【题型】解答题　【知识点】立体几何　【难度】easy
已知梯形
$PBCD$中，$PD \parallel BC$，$E$为$PD$上的一点且$BE \perp PD$，$PE = BE = 1$，$BC = \frac{1}{2}ED$，将$\triangle PBE$沿$BE$翻折使得二面角$P-BE-C$的平面角为$\theta$，连接$PC$、$PD$，$F$为棱$PD$
的中点。

\begin{tikzpicture}
\draw[->, thick, line width=2pt]
 (0,0) -- (3,0);
\end{tikzpicture}

(1) 求证：
$FC \parallel$平面$PBE$
；

(2) 当
$\theta = \frac{2\pi}{3}$时，求直线$FC$和平面$BCDE$
所成角的大小
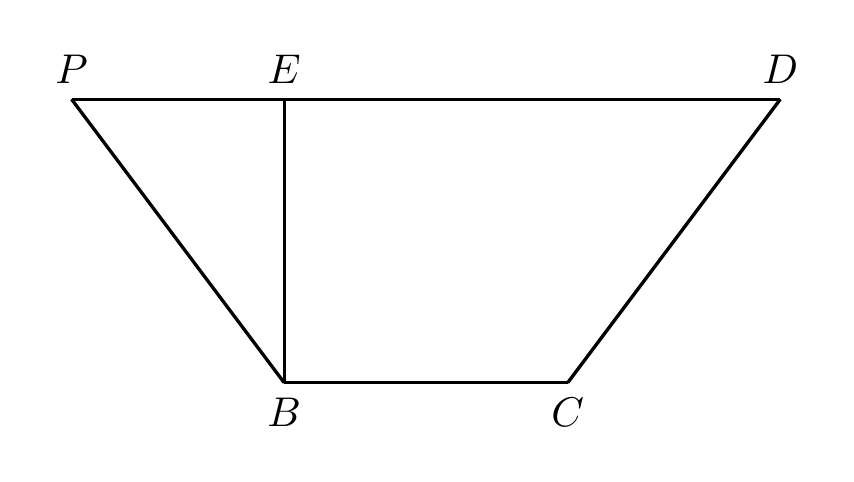
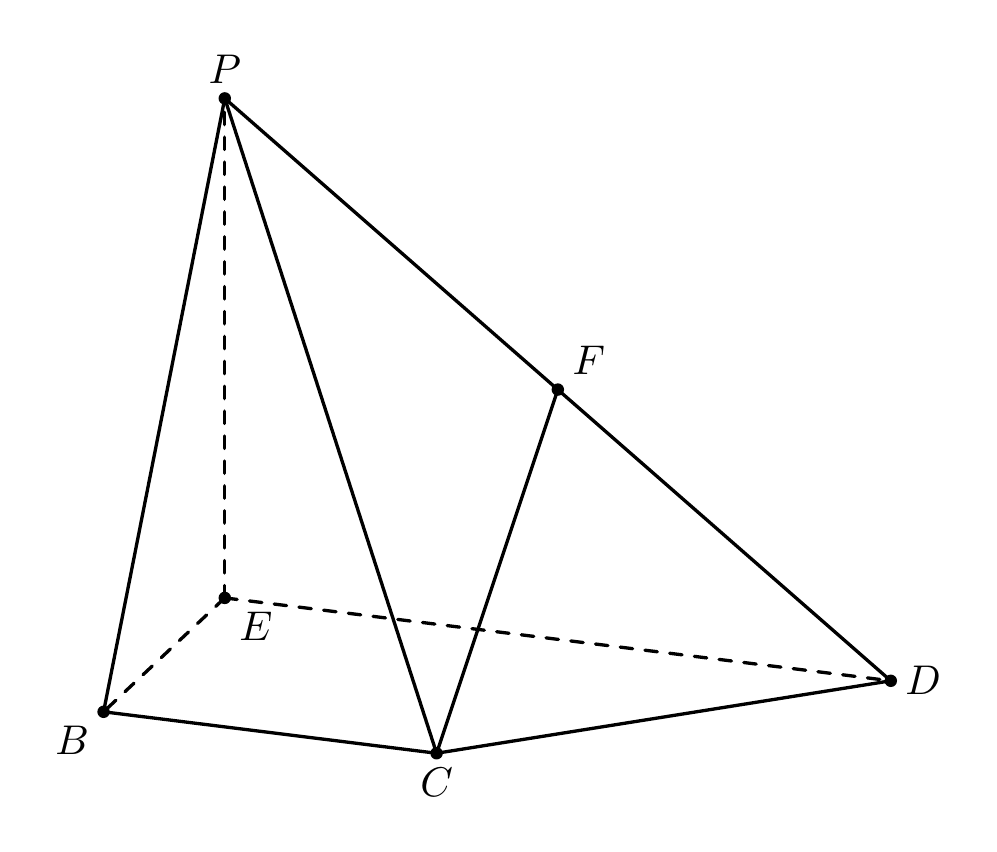
【解答】
\textbf{【答案】} (1) 证明见解析；(2) $\arcsin\frac{\sqrt{15}}{10}$

\vspace{1em}
\noindent
\textbf{【解析】} (1) 取$ED$的中点$M$，连接$CM$、$FM$
，

因为点
$F$为棱$PD$的中点，且$BC = \frac{1}{2}ED$，所以$FM \parallel PE$且$CM \parallel BE$
，

$FM \not\subset$平面$PBE$，$PE \subset$平面$PBE$，所以$FM \parallel$平面$PBE$，同理可得$CM \parallel$平面$PBE$
。

因为
$FM \subset$平面$CFM$，$CM \subset$平面$CFM$，且$FM \cap CM = M$
，

所以平面
$CFM \parallel$平面$PBE$
。

因为
$FC \subset$平面$CFM$，所以$FC \parallel$平面$PBE$
。

---

(2) 过点
$F$作$FH \perp ED$于点$H$，连接$CH$
，

因为
$BE \perp PE$，$BE \perp DE$，$PE \cap DE = E$，$PE, DE \subset$平面$PDE$
，

所以
$BE \perp$平面$PDE$，所以$BE \perp FH$
，

因为
$BE \subset$平面$BCDE$，$ED \subset$平面$BCDE$，且$BE \cap ED = E$
，

所以
$FH \perp$平面$BCDE$
。

所以
$\angle FCH$就是直线$FC$和平面$BCDE$
所成角。

由题意得：二面角
$P-BE-C$的平面角为$\angle PED = \frac{2\pi}{3}$
，

由(1)易得
$\angle FMH = \frac{2\pi}{3}$
，

在
$\text{Rt}\triangle FHM$中，由$\angle FMH = \frac{\pi}{3}$，$FM = \frac{1}{2}$，得$FH = \frac{\sqrt{3}}{4}$
，

取
$PE$中点为$G$，连接$BG$
，

因为
$G,F$分别为$PE,PD$
的中点，

所以
$GF \parallel ED$，且$GF = \frac{1}{2}ED$，又$BC = \frac{1}{2}ED$
，

所以四边形
$BCFG$为平行四边形，所以$BG = CF$
，

在
$\text{Rt}\triangle BEG$中，由$EG = \frac{1}{2}$，$BE = 1$，得$BG = \frac{\sqrt{5}}{2}$，则$CF = \frac{\sqrt{5}}{2}$
。

在
$\text{Rt}\triangle FHC$中，由$\sin\angle FCH = \frac{FH}{FC} = \frac{\sqrt{15}}{10}$，得$\angle FCH = \arcsin\frac{\sqrt{15}}{10}$
，

即得直线
$FC$和平面$BCDE$所成角为$\arcsin\frac{\sqrt{15}}{10}$
。

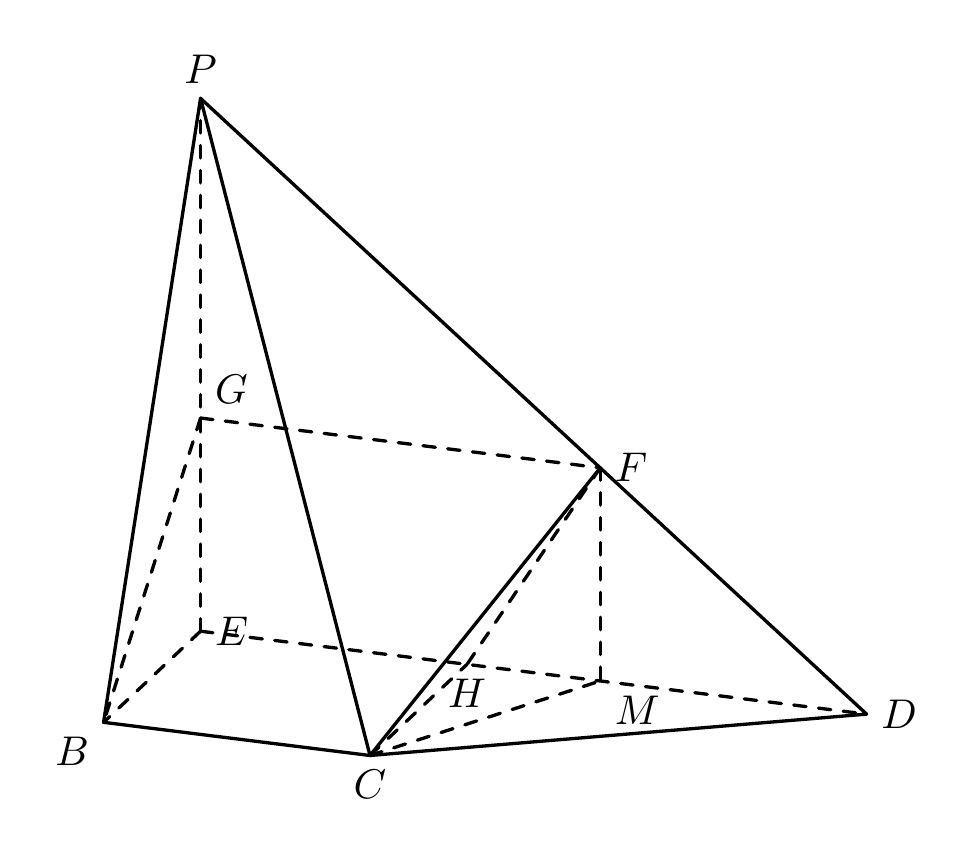